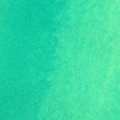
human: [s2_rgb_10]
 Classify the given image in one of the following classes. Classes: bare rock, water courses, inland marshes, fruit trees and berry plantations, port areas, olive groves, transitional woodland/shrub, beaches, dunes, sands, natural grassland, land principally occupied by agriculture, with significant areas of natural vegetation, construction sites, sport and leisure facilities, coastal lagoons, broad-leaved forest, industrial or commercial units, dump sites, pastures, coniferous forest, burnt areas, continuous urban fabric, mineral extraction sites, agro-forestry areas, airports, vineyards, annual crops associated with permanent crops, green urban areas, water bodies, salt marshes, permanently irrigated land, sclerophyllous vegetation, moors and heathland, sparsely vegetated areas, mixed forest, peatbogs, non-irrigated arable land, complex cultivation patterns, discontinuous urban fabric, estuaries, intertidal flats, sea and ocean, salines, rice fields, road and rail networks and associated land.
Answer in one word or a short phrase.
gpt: sea and ocean